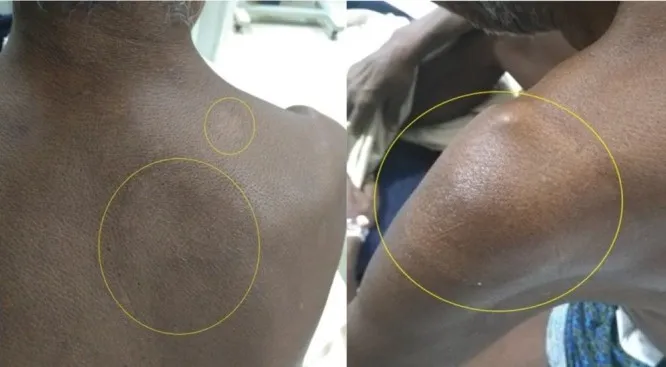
Hypopigmented and anaesthetic patches (yellow circles) on skin over right scapula and left deltoid region.
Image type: radiology (x_ray)